Question: What is the reading of the measurement in the image?
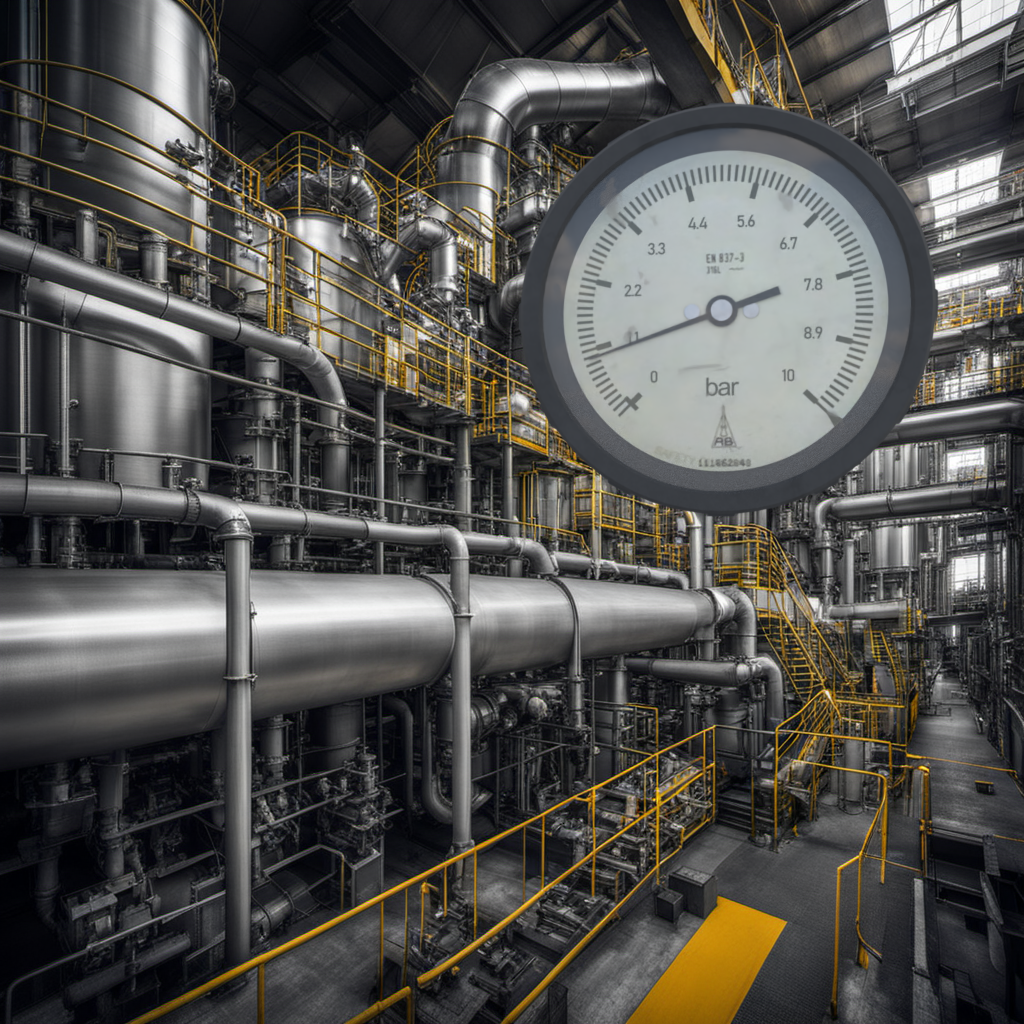
Answer: The result is 1.03
Question: What is the value range of the measurement in the image?
Answer: The range is from 0 to 10
Question: What is the minimum and maximum reading range of this measurement?
Answer: The minimum value is 0 and the maximum value is 10